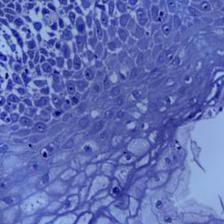
Diagnosis: Normal